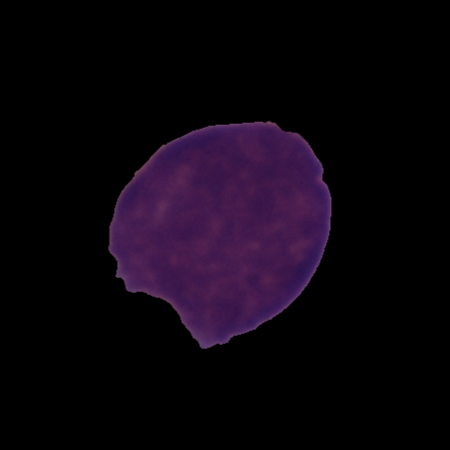
Label: cancer